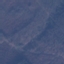
Land use / land cover: Forest